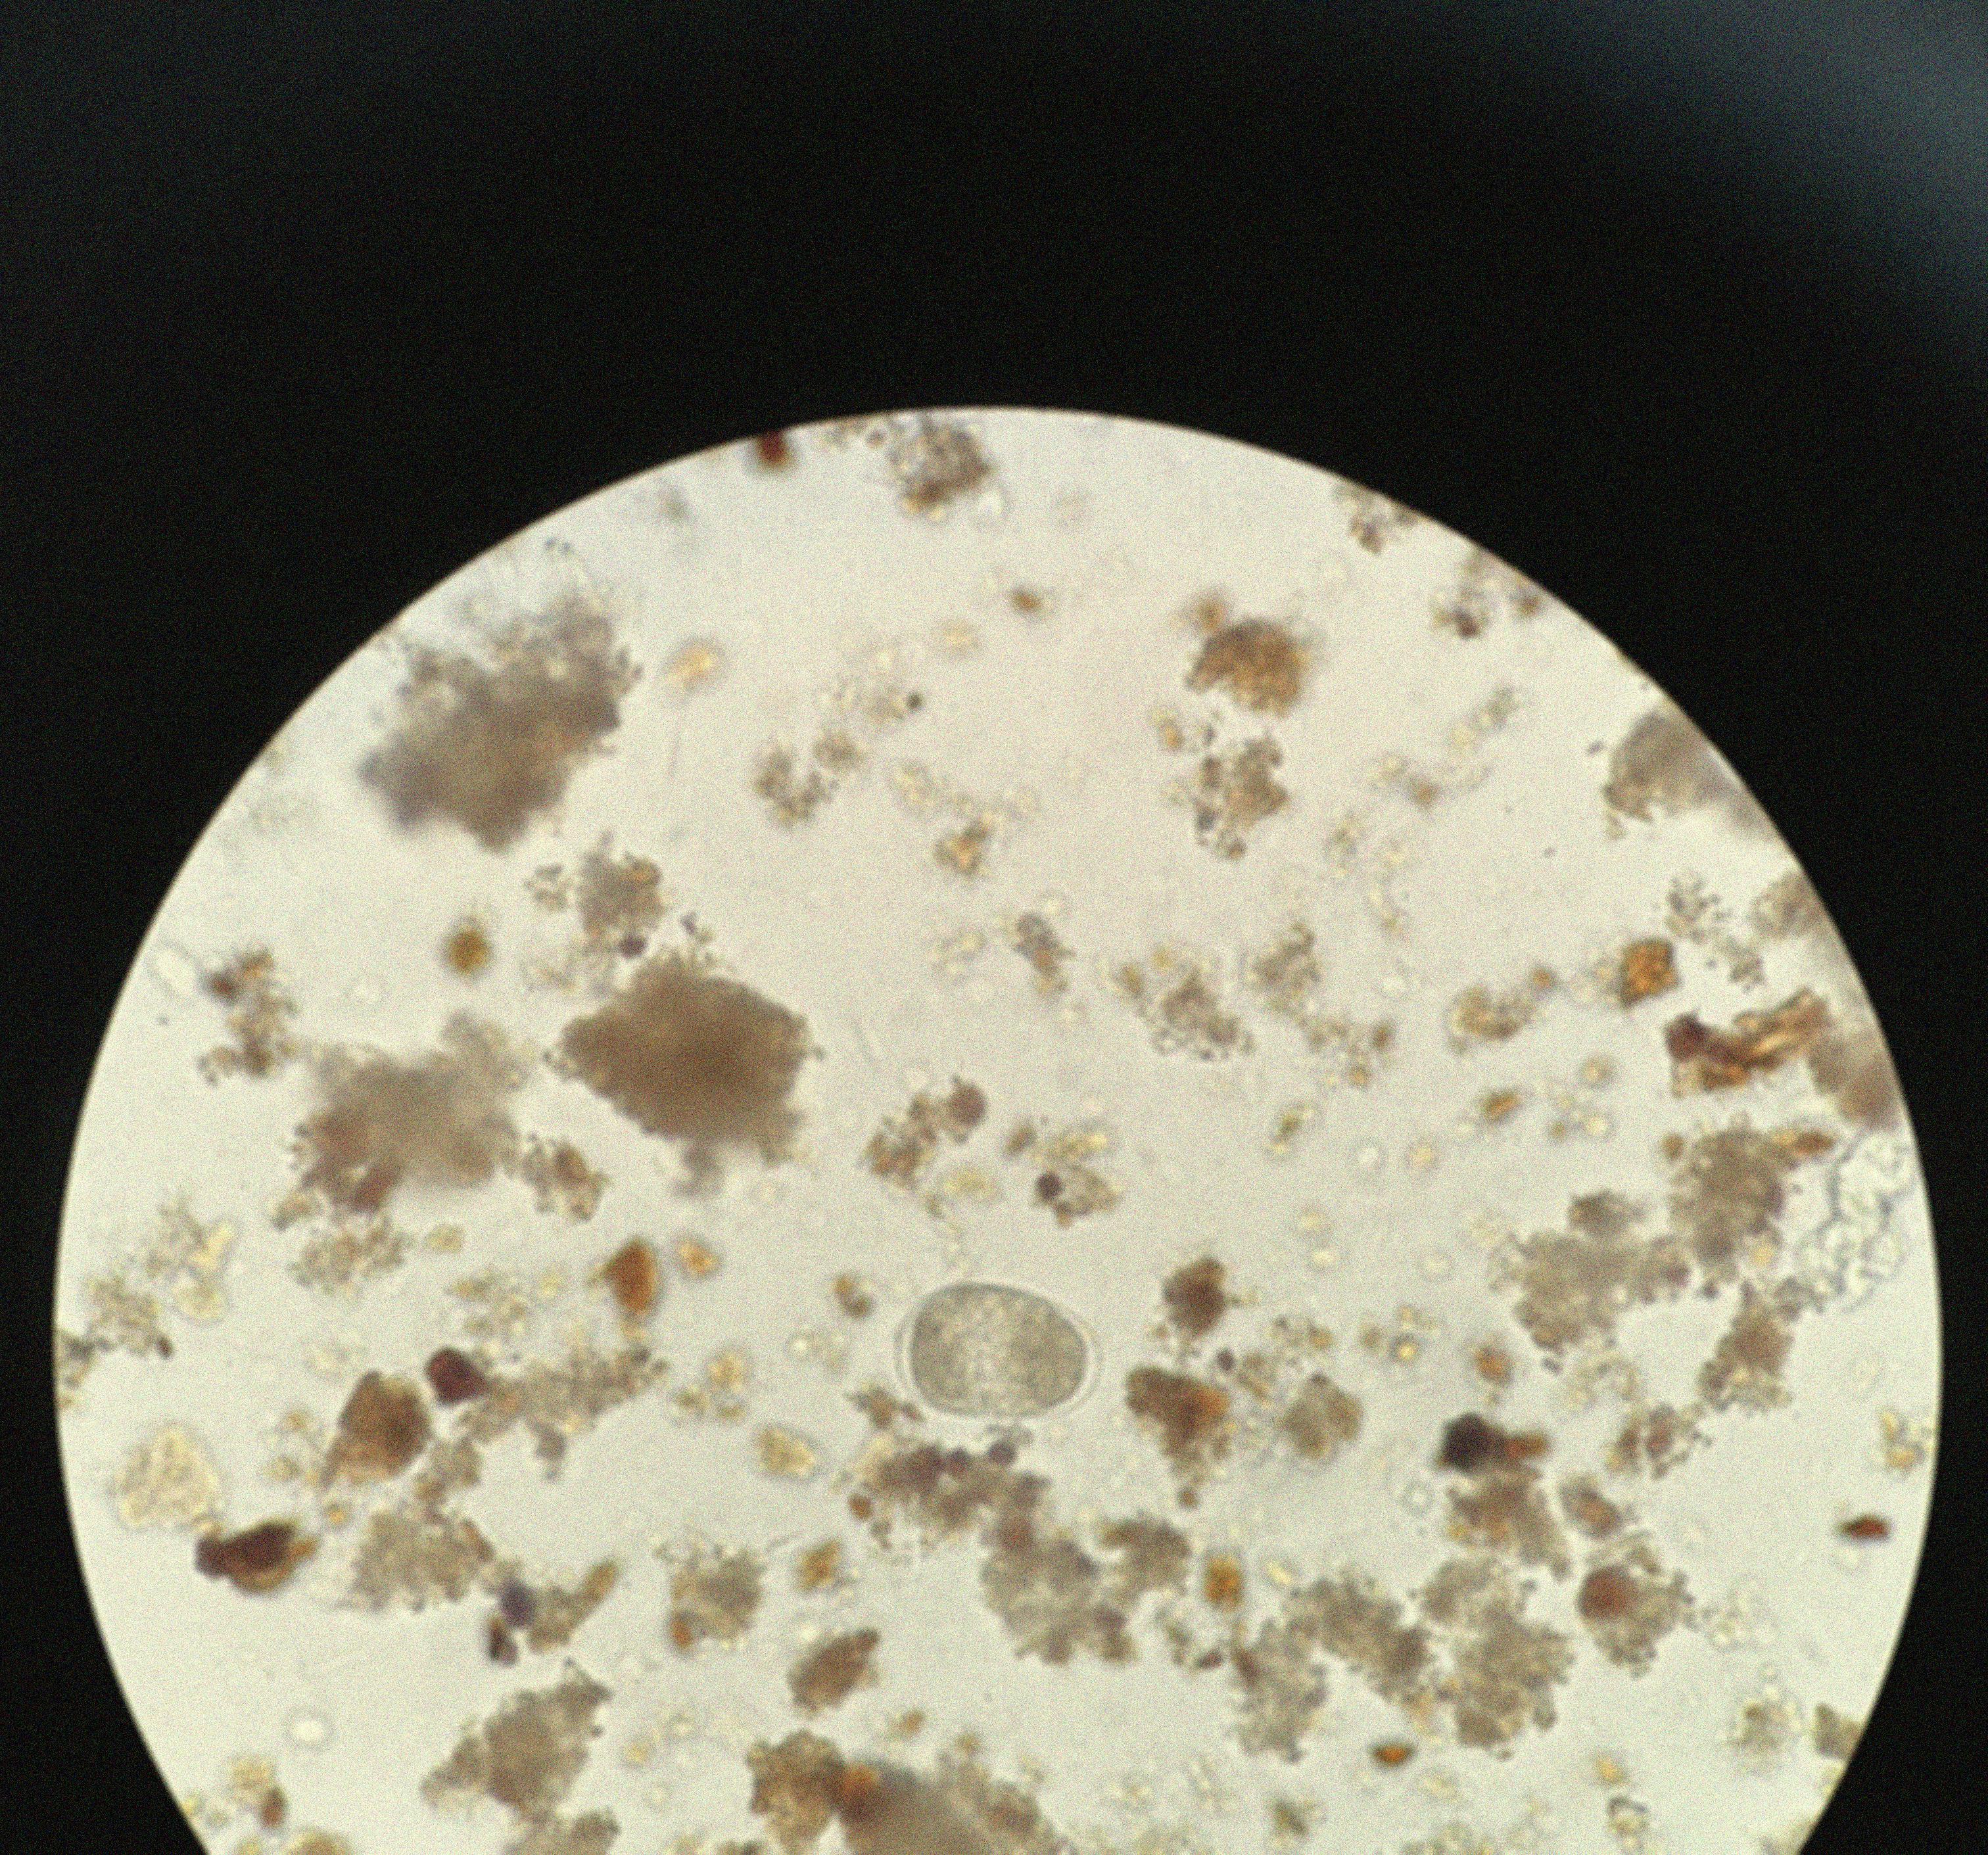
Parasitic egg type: Hookworm egg